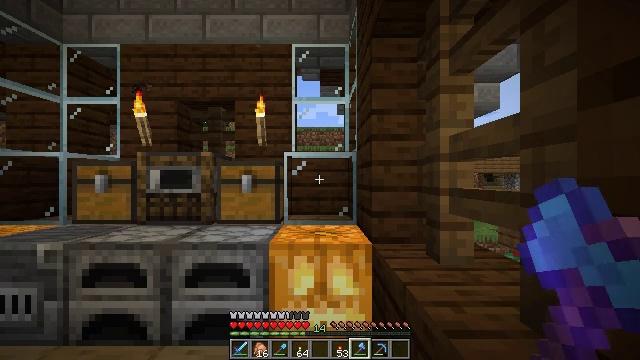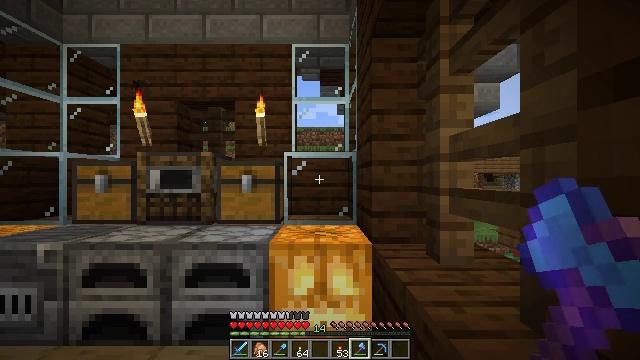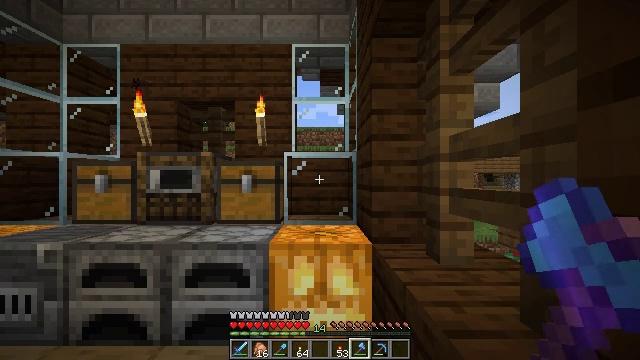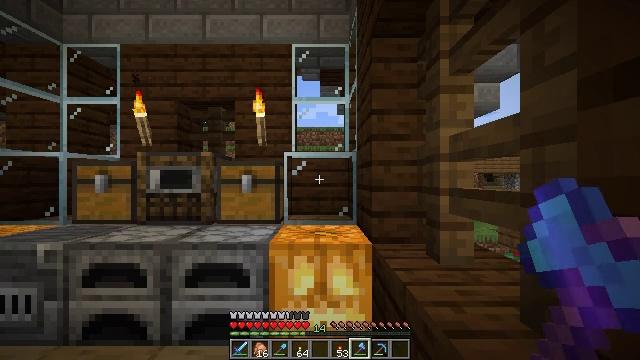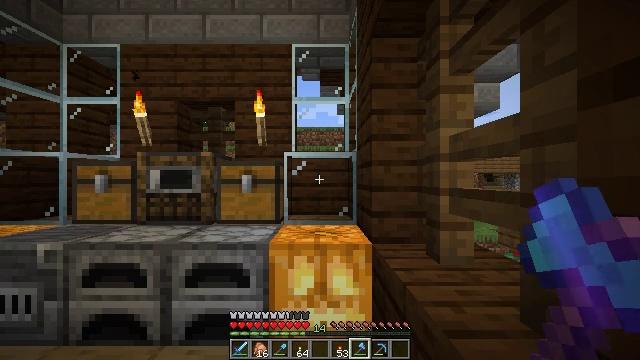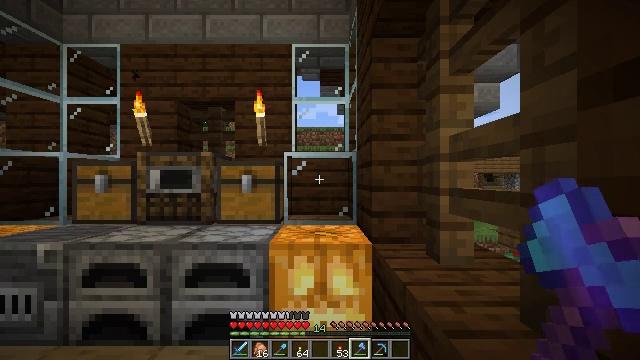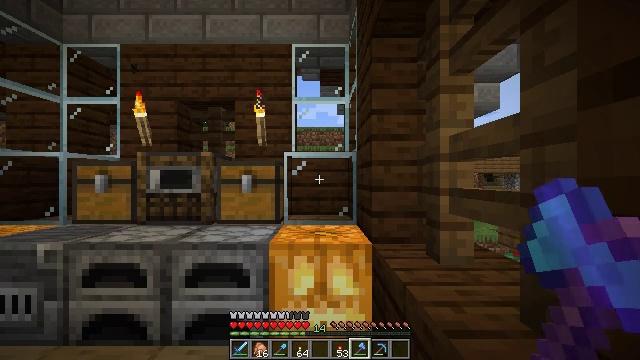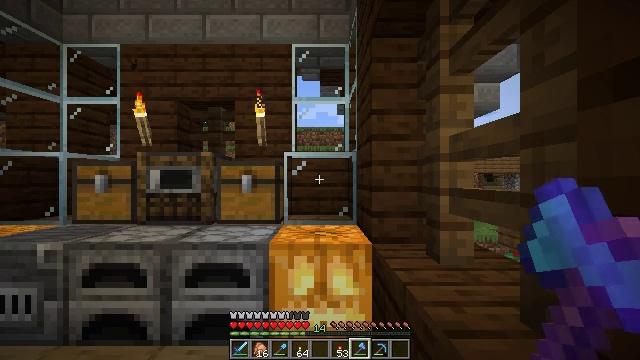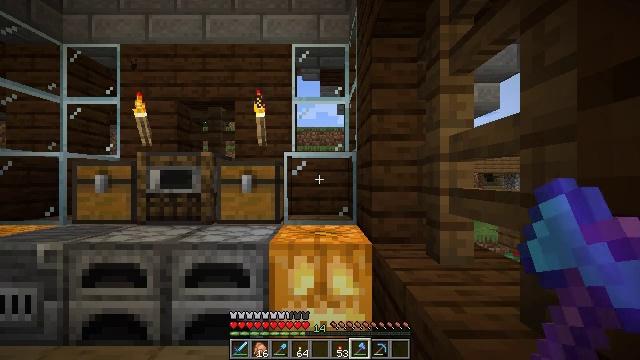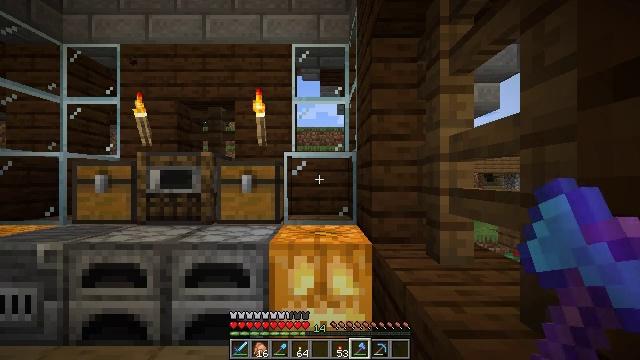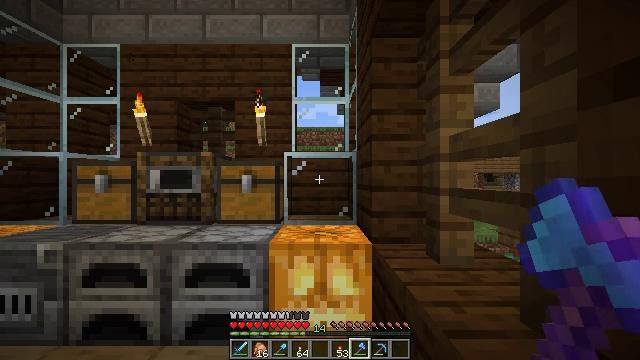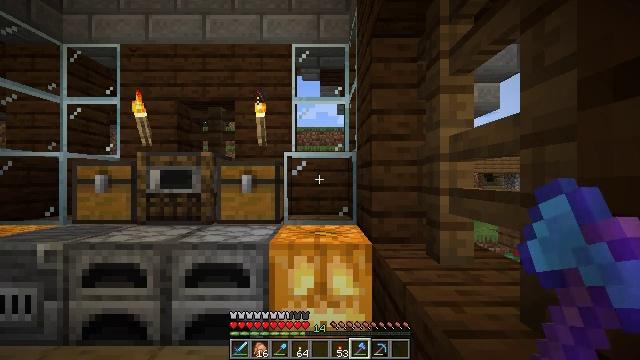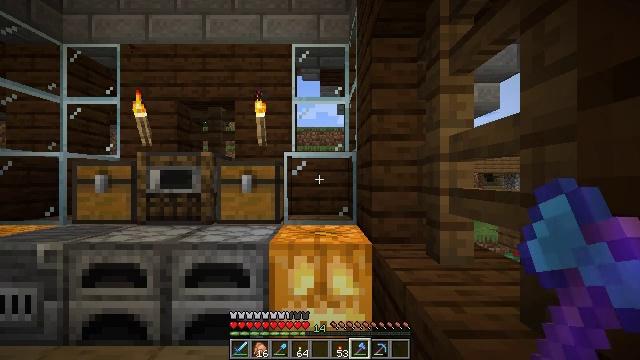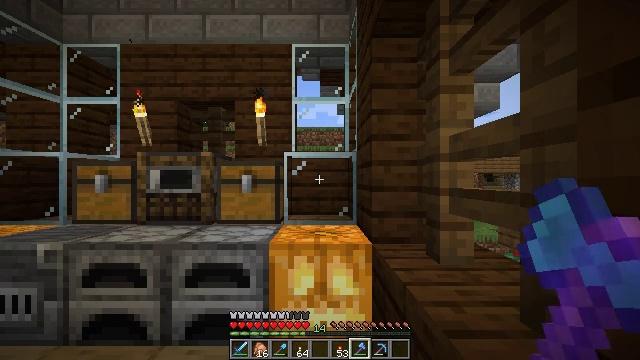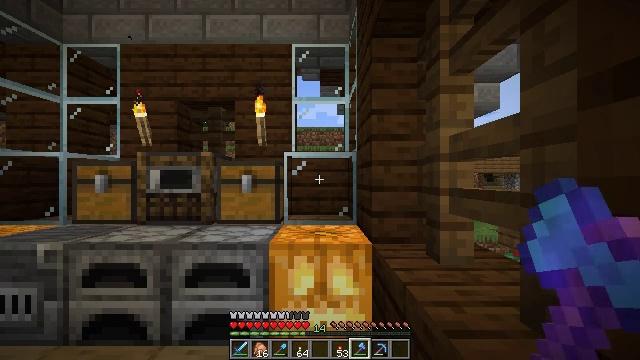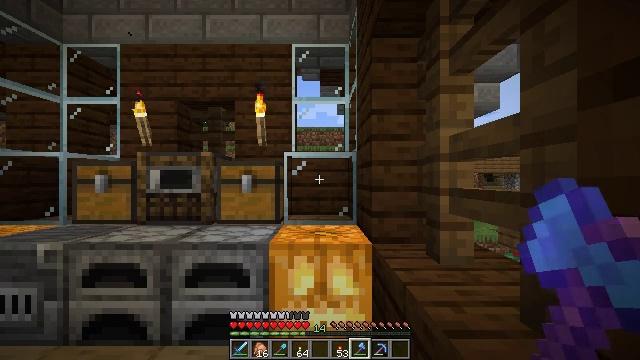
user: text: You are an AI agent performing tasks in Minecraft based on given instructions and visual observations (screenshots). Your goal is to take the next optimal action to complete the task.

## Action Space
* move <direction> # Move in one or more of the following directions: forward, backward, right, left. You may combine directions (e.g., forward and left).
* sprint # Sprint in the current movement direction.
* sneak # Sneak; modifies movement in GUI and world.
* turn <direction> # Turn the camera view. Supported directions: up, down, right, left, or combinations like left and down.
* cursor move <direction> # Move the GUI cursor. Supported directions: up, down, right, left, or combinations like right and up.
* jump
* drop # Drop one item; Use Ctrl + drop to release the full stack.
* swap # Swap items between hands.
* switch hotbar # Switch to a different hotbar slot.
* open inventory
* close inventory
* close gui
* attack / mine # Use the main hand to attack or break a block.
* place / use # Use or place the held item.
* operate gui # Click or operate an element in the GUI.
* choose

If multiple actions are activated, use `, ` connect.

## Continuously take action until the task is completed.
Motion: motion action
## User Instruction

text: Use a crafting table to craft a brown bed.
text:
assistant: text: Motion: no_op
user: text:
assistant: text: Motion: no_op
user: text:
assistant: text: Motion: no_op
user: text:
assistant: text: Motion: no_op
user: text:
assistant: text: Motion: no_op
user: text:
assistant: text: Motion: no_op
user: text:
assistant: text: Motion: no_op
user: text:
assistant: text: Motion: no_op
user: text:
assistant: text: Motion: no_op
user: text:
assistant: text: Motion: no_op
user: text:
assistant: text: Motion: no_op
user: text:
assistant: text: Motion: no_op
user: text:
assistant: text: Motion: no_op
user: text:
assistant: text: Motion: no_op
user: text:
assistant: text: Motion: no_op
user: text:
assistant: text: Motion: no_op
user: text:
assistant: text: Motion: no_op
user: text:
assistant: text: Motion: no_op
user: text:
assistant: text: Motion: no_op
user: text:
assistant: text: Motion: no_op
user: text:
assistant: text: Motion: no_op
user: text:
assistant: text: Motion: no_op
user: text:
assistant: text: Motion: no_op
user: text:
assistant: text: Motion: no_op
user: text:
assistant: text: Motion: no_op
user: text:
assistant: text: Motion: no_op
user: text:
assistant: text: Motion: no_op
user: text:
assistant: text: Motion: no_op
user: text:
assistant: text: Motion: no_op
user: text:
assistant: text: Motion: no_op